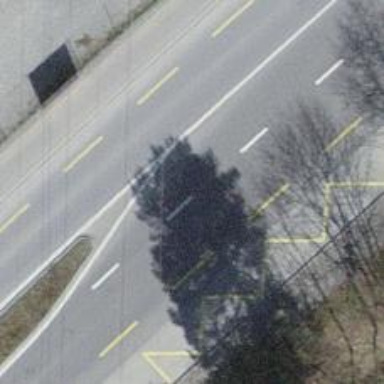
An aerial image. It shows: Bus stop equipped with public transport stop position.